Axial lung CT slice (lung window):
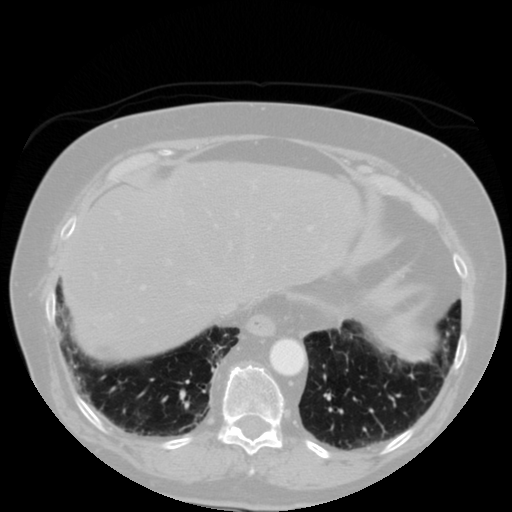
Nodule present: no